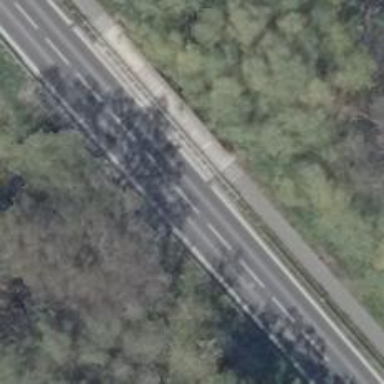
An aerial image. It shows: Asphalt road on secondary bridge.